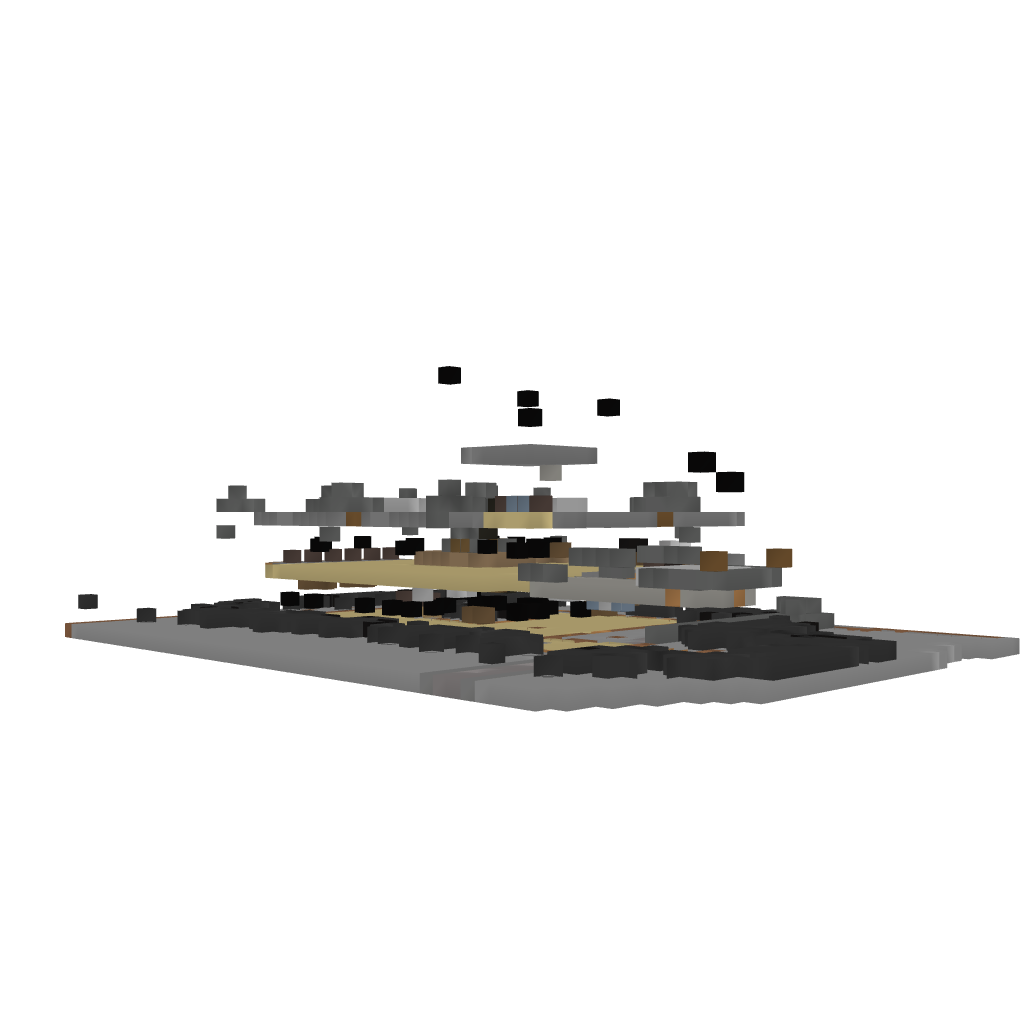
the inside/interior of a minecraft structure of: Modern House #3